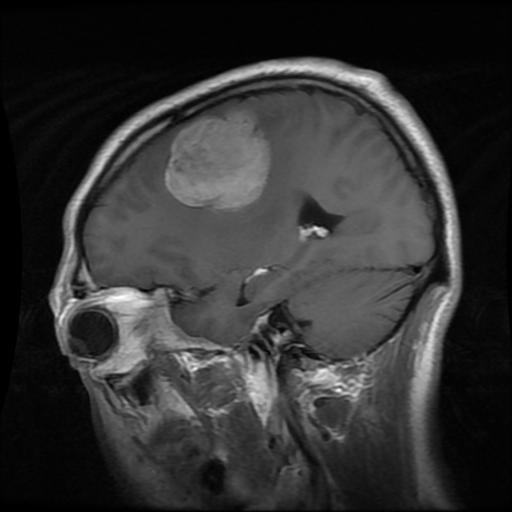
Label: meningioma